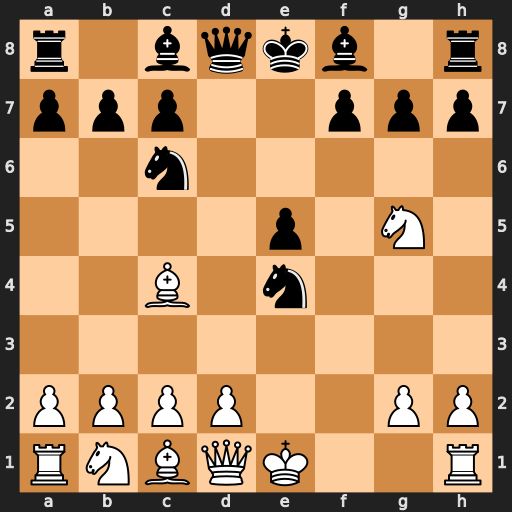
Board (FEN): r1bqkb1r/ppp2ppp/2n5/4p1N1/2B1n3/8/PPPP2PP/RNBQK2R
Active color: w
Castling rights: KQkq
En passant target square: -
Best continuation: Bxf7+